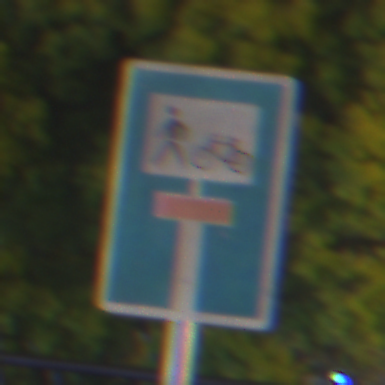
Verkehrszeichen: SackgasseRadverkehrFussgaengerDurchlaessig
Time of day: Night
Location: Outdoor (Urban)
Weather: PartlyCloudy
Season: NotSpecified
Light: Natural